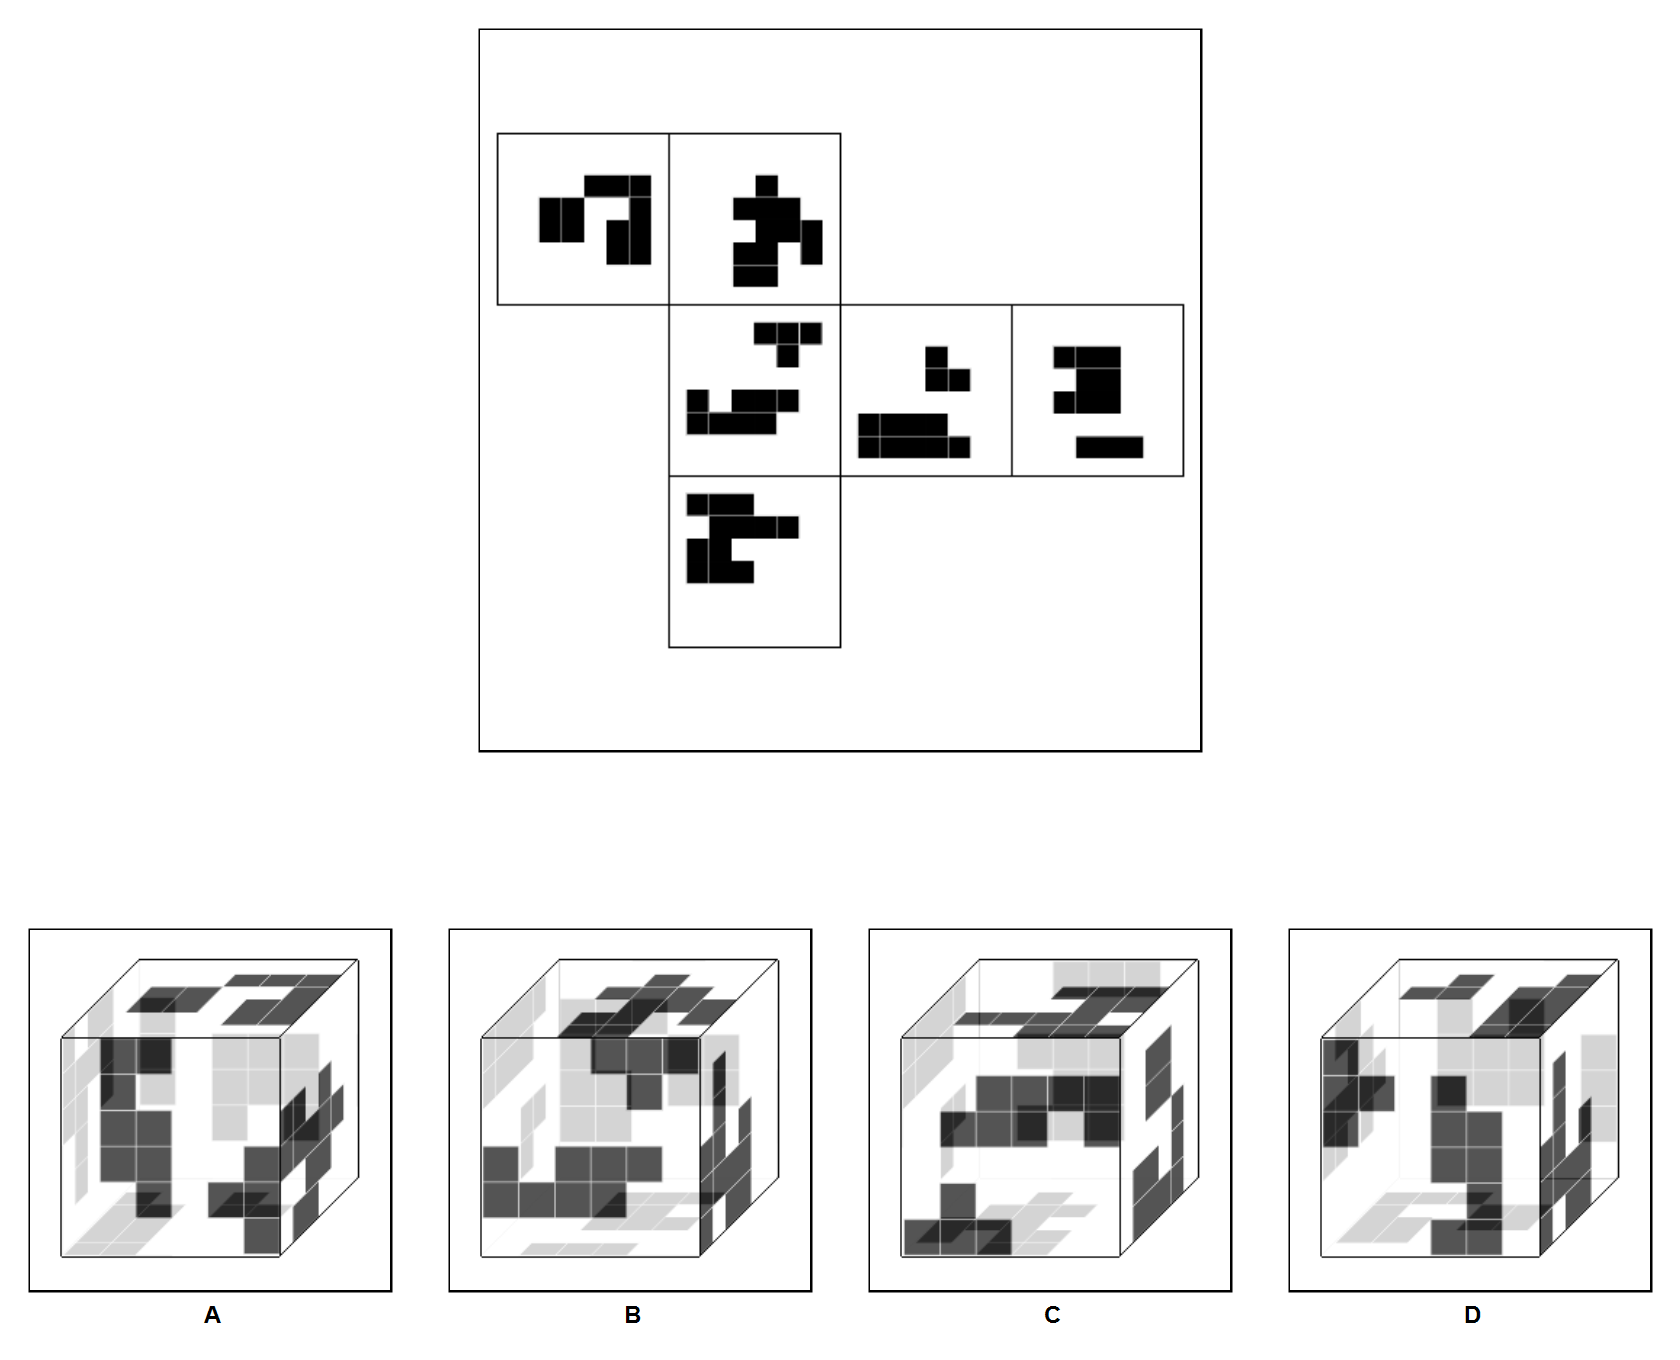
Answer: B